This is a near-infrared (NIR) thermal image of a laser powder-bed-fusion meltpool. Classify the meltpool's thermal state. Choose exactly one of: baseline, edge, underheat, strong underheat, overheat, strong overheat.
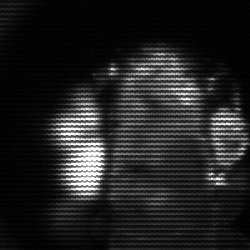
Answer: strong underheat